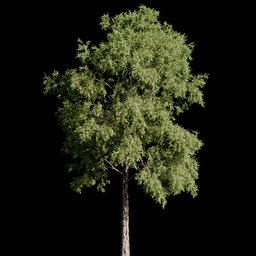
Label: nature